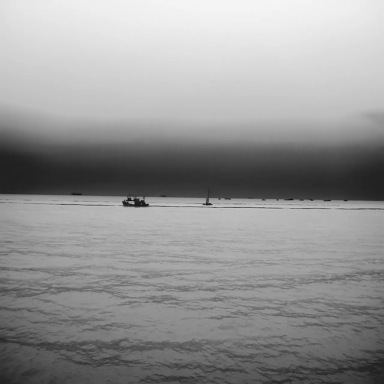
There are two bulk_carriers in the infrared image.